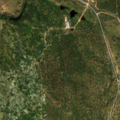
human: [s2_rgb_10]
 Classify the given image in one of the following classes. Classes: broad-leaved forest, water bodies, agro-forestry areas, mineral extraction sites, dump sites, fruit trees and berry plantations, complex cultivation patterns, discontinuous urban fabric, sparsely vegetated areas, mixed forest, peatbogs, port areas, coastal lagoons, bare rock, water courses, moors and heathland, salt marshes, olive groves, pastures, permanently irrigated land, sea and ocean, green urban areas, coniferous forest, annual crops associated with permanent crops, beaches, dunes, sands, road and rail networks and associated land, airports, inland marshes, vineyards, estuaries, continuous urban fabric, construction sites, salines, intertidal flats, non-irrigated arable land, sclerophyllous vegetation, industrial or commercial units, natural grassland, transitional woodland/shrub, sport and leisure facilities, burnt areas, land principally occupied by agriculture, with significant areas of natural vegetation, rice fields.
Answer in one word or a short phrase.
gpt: continuous urban fabric